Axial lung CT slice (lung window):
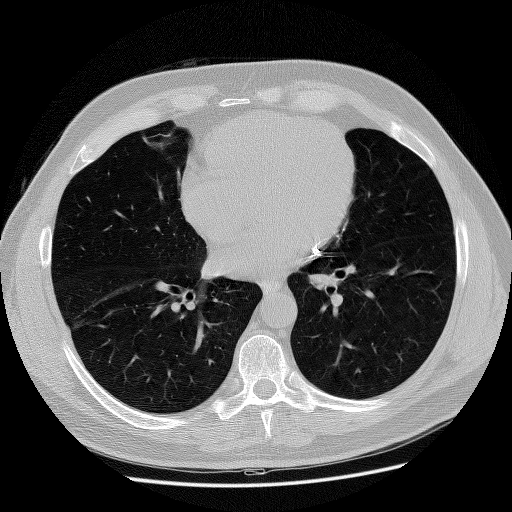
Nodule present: no